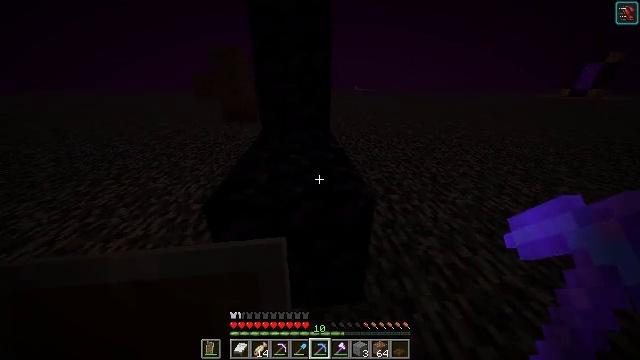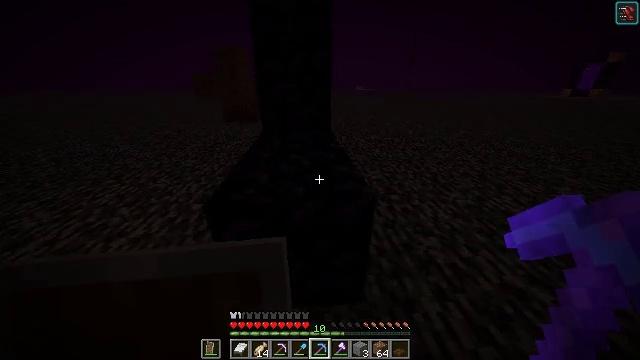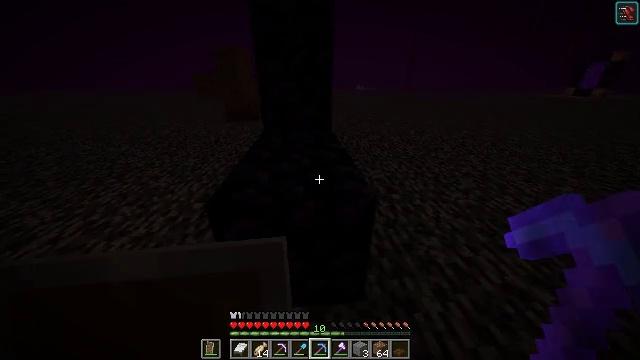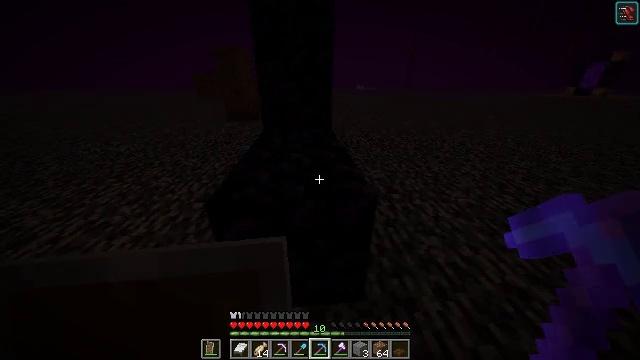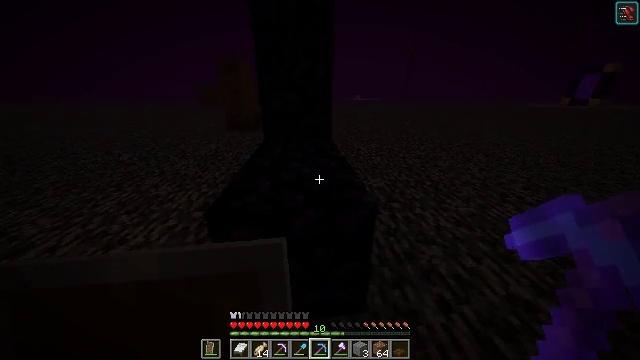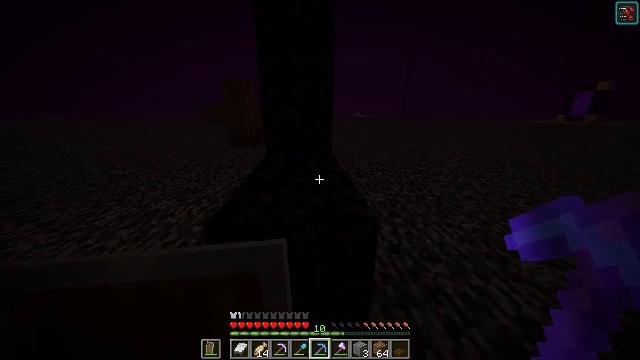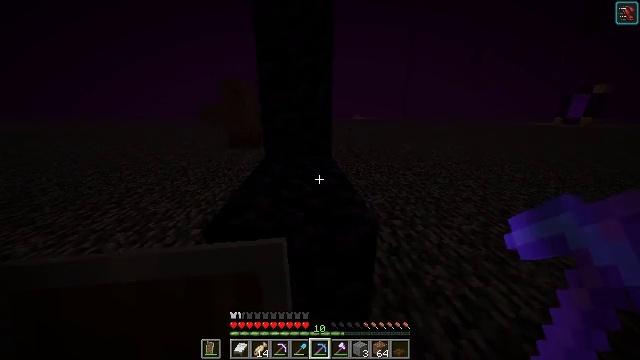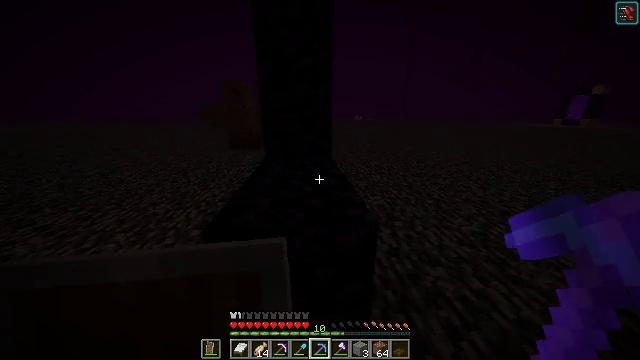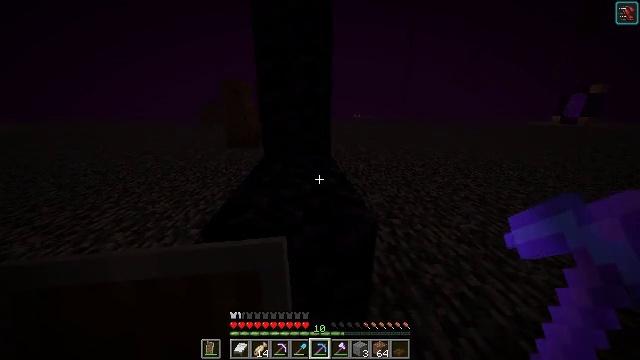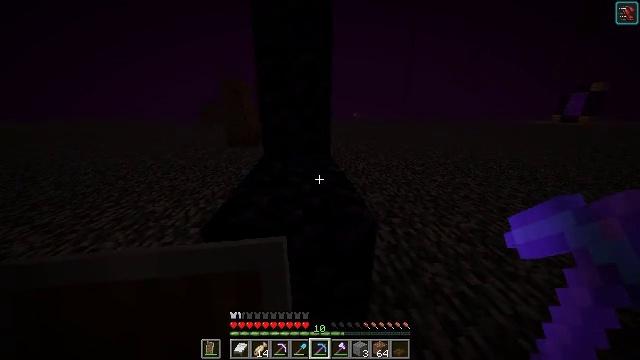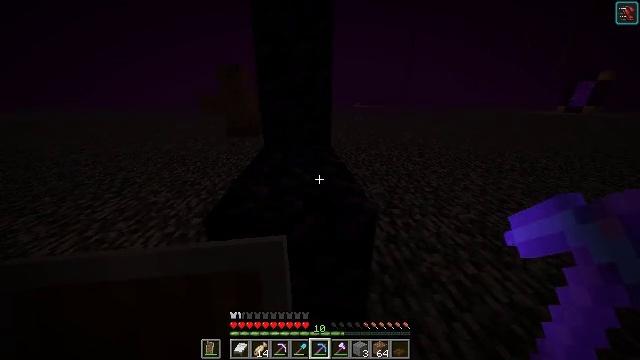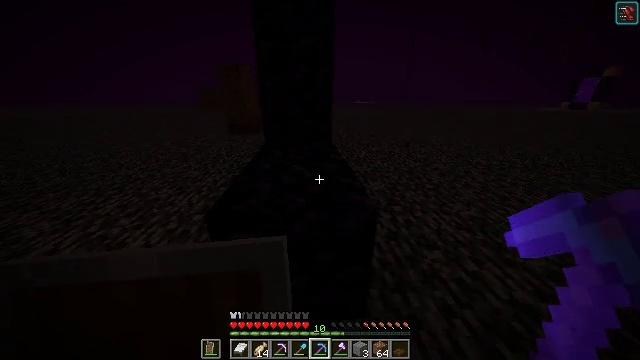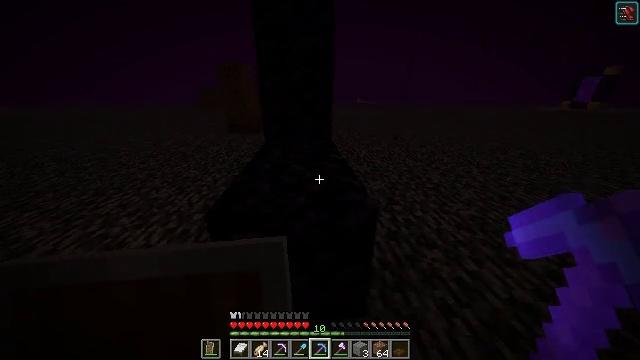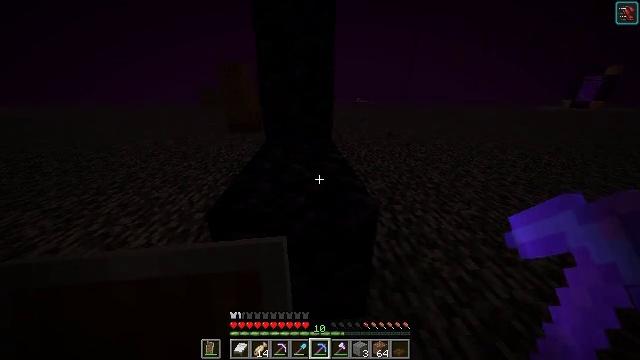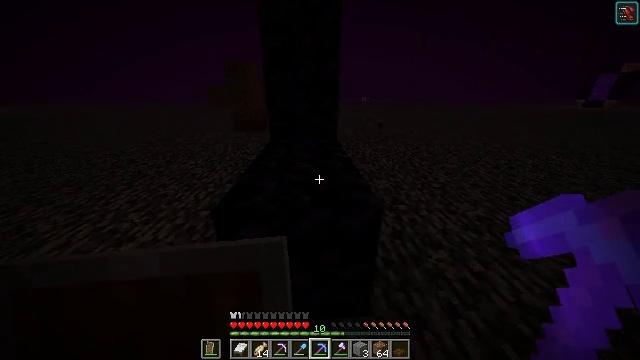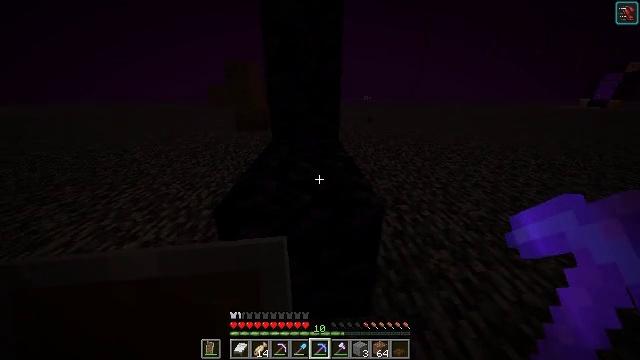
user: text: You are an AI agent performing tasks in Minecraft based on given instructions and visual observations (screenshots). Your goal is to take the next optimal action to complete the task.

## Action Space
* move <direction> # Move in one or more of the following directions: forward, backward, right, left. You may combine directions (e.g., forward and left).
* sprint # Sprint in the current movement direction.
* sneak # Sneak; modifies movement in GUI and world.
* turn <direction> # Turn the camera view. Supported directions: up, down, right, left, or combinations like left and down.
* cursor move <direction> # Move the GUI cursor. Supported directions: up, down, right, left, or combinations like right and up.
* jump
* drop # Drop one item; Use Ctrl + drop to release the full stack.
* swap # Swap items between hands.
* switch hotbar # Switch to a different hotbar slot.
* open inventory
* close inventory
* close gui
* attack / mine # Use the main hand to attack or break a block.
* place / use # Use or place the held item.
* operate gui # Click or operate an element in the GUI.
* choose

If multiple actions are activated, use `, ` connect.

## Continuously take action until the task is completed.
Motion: motion action
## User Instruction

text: Gather obsidian from a lava source.
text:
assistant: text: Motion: no_op
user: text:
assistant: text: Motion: no_op
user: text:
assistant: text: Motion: no_op
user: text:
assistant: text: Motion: turn up
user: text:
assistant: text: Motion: turn up
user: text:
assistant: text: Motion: no_op
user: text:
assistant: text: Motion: no_op
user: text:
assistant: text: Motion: no_op
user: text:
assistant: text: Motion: no_op
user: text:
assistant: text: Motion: turn down
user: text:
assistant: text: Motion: no_op
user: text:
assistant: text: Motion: no_op
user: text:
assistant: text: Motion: no_op
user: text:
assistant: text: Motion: turn left
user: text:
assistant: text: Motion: no_op
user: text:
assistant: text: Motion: move forward
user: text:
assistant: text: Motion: move forward
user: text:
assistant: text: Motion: move forward
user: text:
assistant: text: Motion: no_op
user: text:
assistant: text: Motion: no_op
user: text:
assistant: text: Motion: attack / mine
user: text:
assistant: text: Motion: attack / mine
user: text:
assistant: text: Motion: attack / mine
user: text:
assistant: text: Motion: attack / mine
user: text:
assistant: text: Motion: turn left and down, attack / mine
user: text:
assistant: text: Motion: turn left and down, attack / mine
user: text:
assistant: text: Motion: turn down, attack / mine
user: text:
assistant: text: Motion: attack / mine
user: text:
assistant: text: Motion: attack / mine
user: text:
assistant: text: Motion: attack / mine